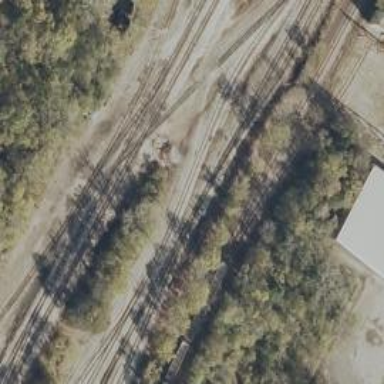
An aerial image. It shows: Railway yard used for servicing trains.